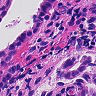
Metastatic tissue present: yes